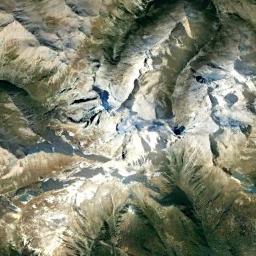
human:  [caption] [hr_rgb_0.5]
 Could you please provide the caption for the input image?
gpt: The snow berg is consist of bare land and white snow .

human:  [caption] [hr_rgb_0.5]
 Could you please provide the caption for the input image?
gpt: Only the peaks of the snow-capped mountains are covered with snow .

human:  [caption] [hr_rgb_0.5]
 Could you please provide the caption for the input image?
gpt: The snowberg is covered with snow .

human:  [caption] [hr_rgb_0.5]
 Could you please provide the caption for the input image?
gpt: The snowberg is partly covered with snow and ice and the color of the mountain is brown .

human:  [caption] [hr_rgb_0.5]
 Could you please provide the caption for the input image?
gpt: There are some snow on the snowberg .